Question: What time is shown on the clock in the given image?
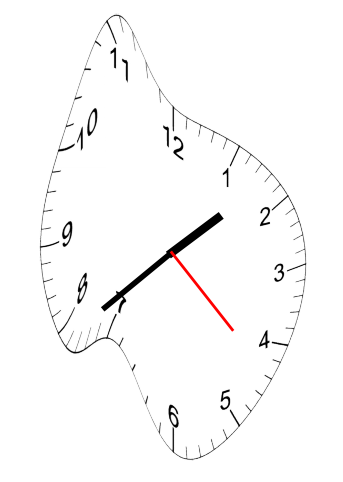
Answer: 01:38:22